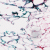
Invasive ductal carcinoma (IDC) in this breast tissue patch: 0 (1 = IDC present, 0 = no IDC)